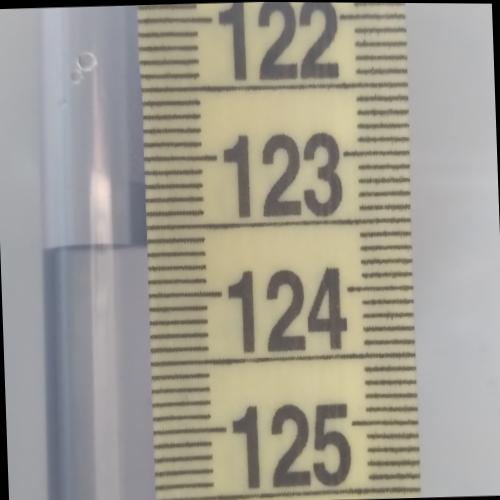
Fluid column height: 123.6 cm